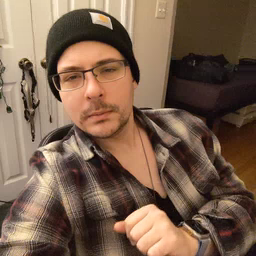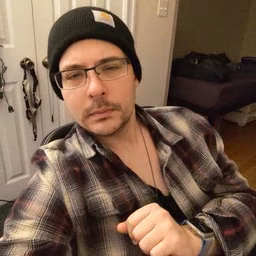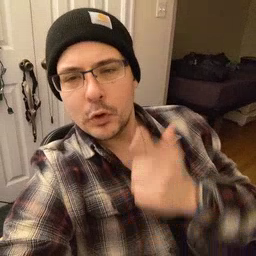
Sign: cry